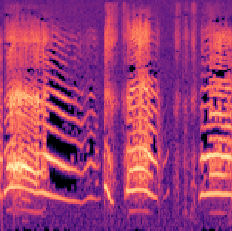
Sound class: Baby cry